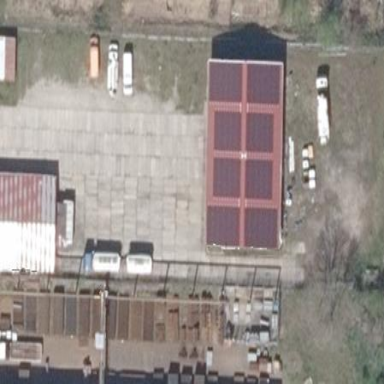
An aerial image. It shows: Commercial area enclosed by metal fence.